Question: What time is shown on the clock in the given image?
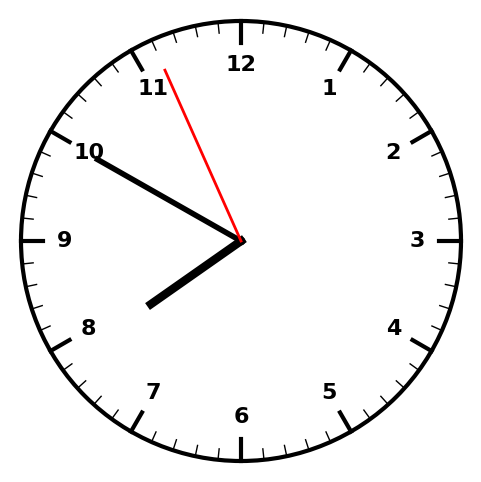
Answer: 07:49:56